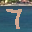
Label: 7